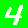
Digit: 4